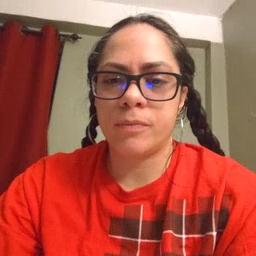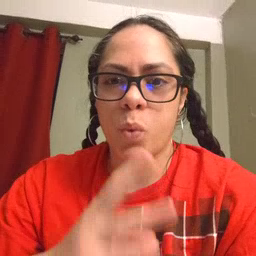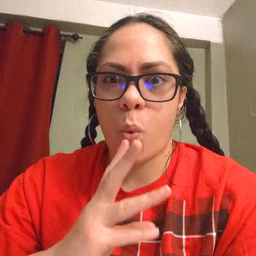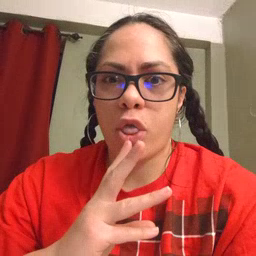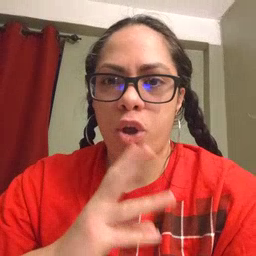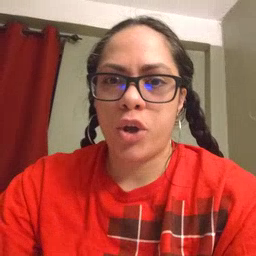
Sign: water